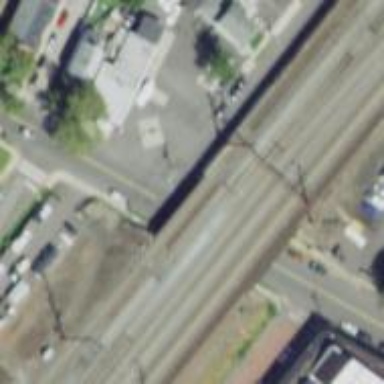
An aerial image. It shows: Bridge over railway with electrified contact lines.